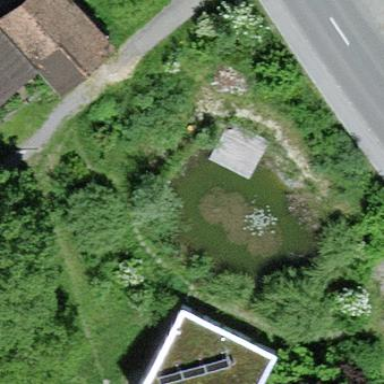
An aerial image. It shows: Pond surrounded by natural water.